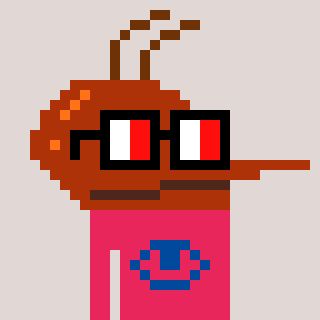
a pixel art character with square glasses with black frames and red eyes, a mosquito-shaped head and a redpinkish-colored body on a warm background